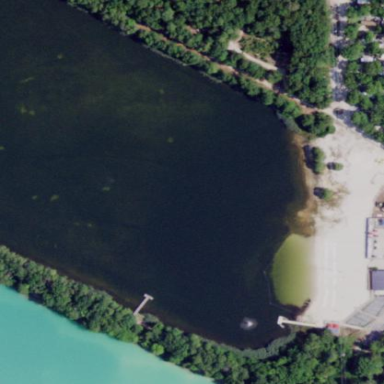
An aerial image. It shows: Lake with natural water.